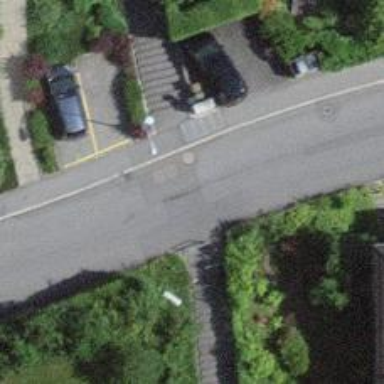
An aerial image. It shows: Footway crossing.